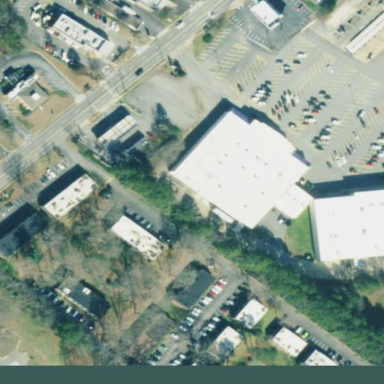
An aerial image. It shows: Building.